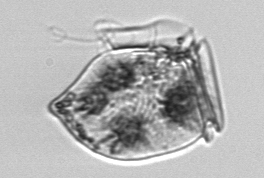
Label: Dinophysis_norvegica